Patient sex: M
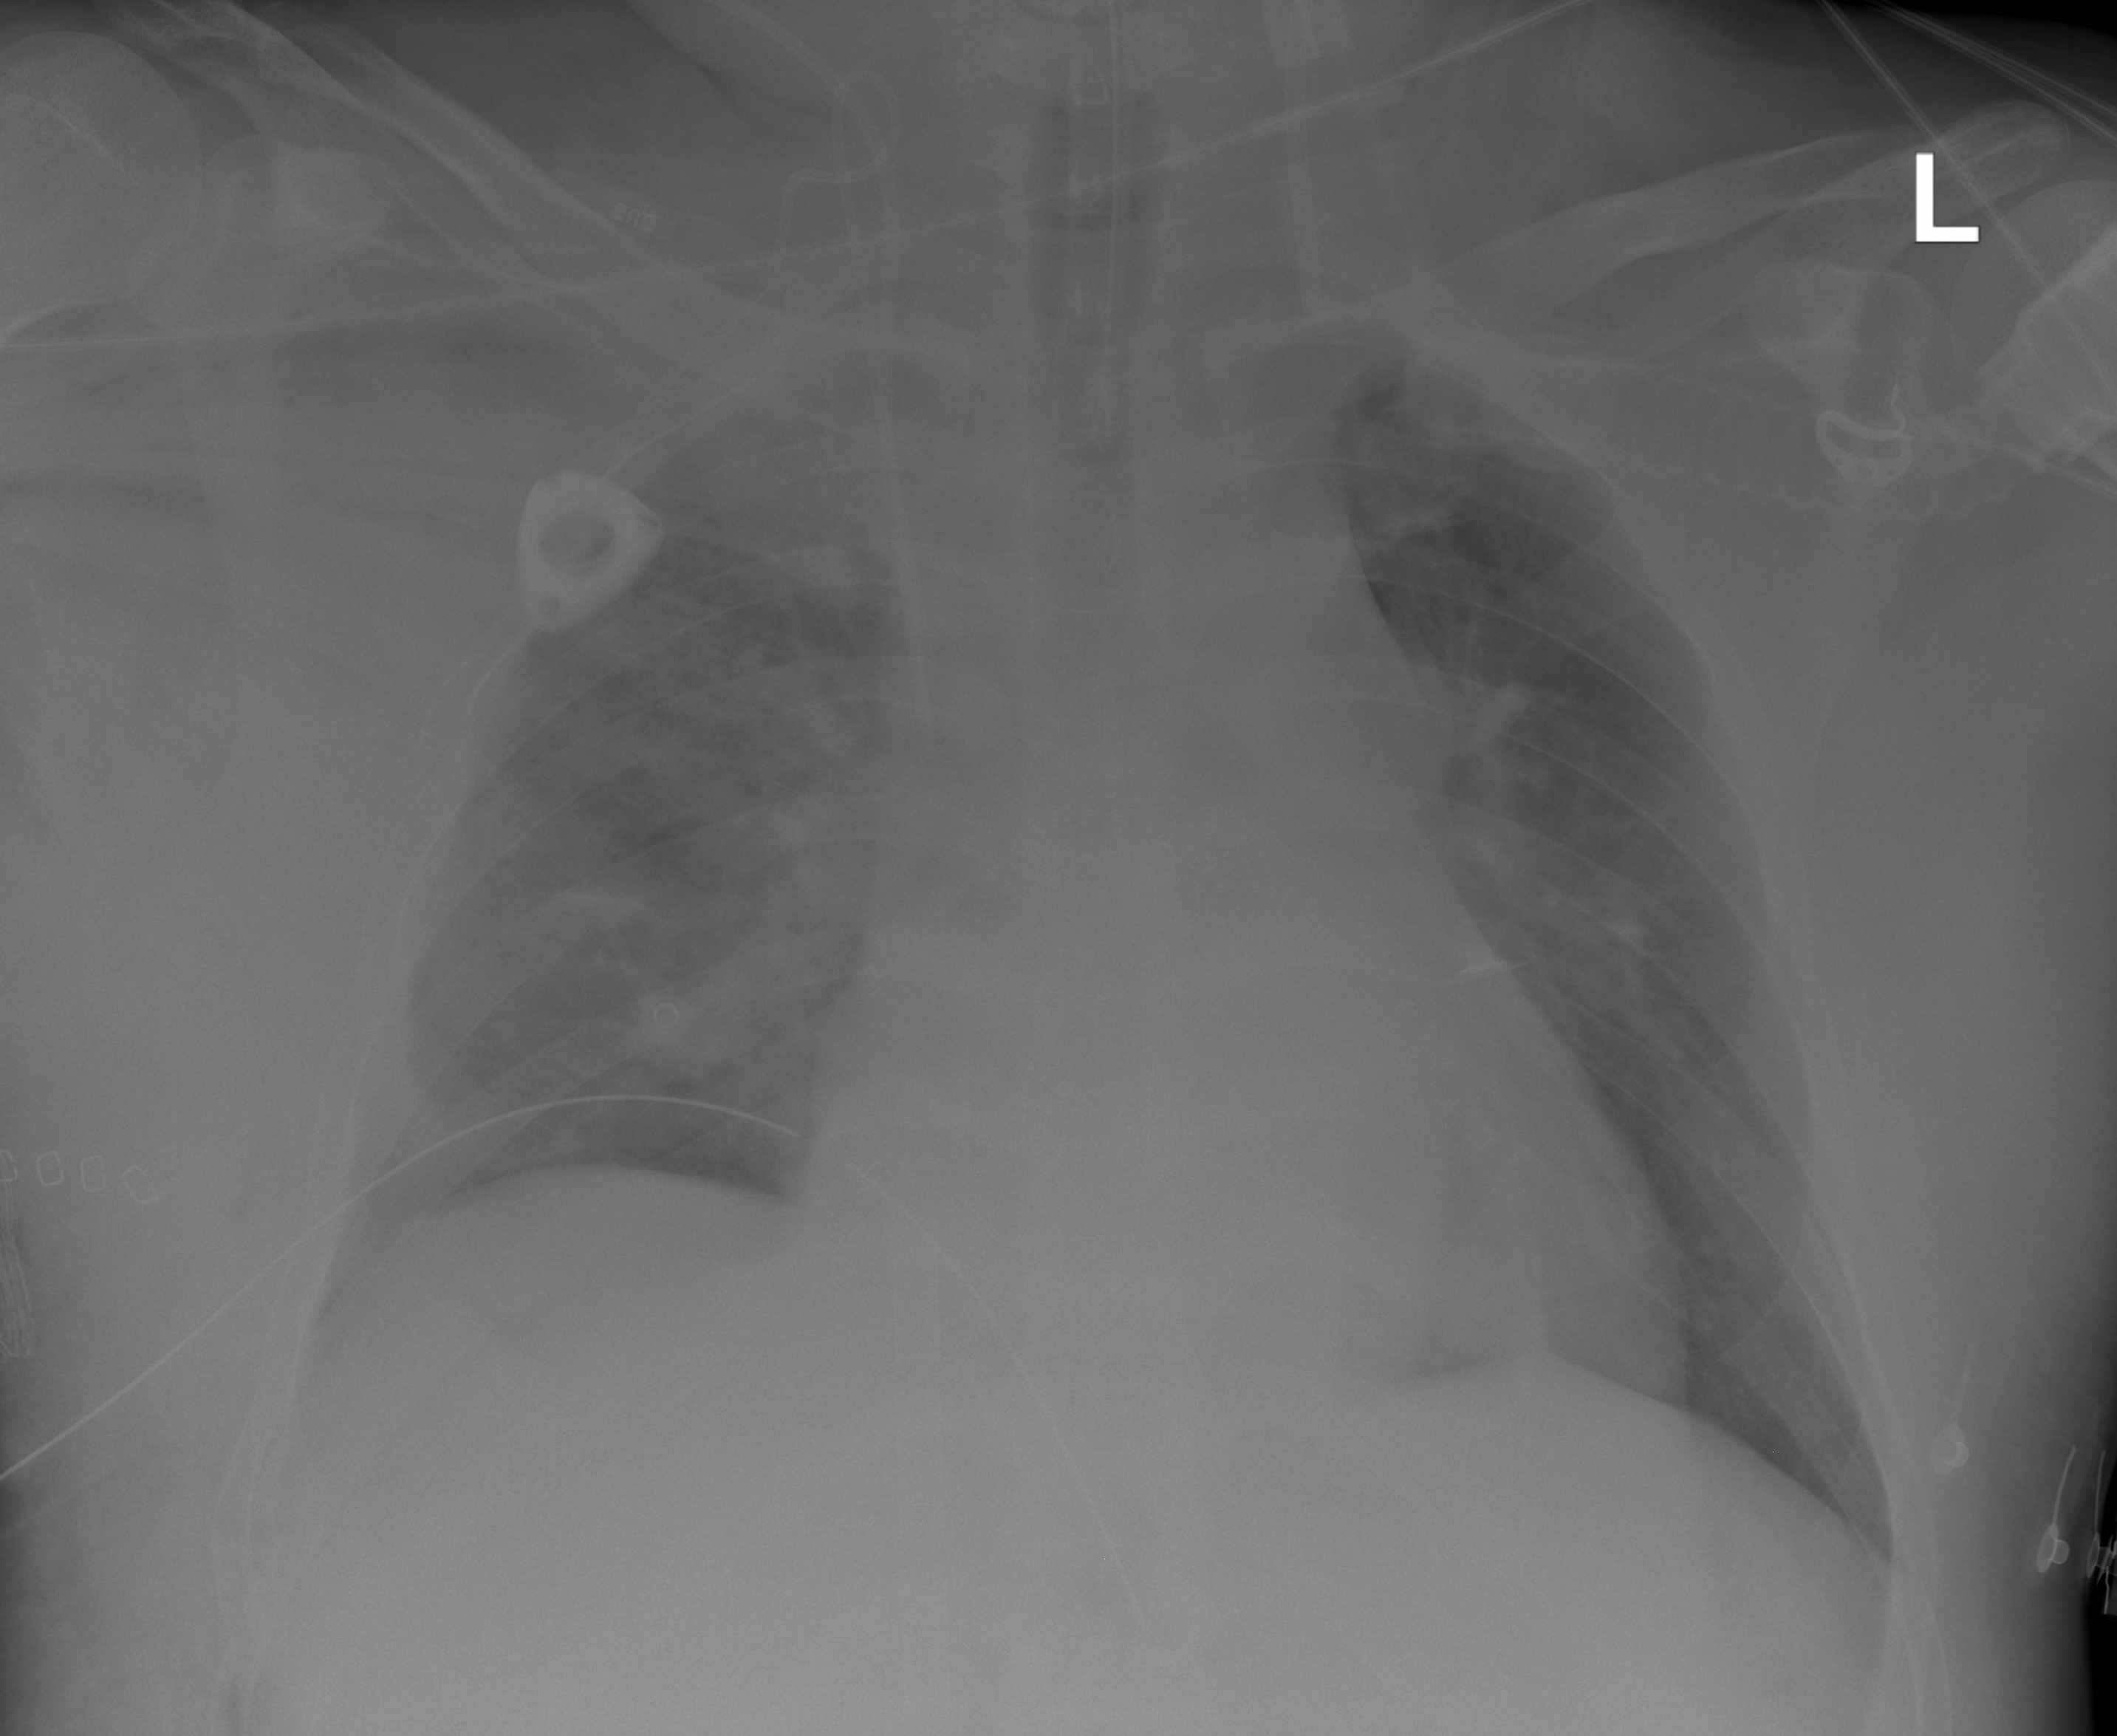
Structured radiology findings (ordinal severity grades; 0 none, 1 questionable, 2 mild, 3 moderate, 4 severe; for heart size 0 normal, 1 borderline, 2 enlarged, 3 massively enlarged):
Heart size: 2
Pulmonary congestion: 2
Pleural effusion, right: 2
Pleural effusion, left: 0
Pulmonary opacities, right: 1
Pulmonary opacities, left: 0
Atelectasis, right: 2
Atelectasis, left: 0